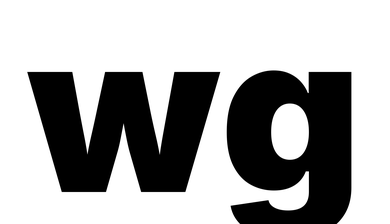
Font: Inter_Black